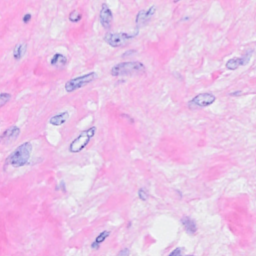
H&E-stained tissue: Breast